Question: i am using bootstrop with scala template and having trouble in some designing

my code
'''
<fieldset>
<legend><h2>@user.firstName&nbsp;@user.lastName
<a class="btn pull-right" href="#">Delete</a>
<a class="btn pull-right" href="#">Edit</a>
</h2>
</legend>
<div class="form">
<form class="form-horizontal" role="form">
<div style="float:left;position:auto;padding-left:20;">
<div class="form-group">
<label class="col-sm-2 control-label">First Name</label>
<div class="col-sm-10">
<p class="form-control-static">@user.firstName</p>
</div>
</div>
<div class="form-group">
<label class="col-sm-2 control-label">Last Name</label>
<div class="col-sm-10">
<p class="form-control-static">@user.lastName</p>
</div>
</div>
<div class="form-group">
<label class="col-sm-2 control-label">Email</label>
<div class="col-sm-10">
<p class="form-control-static">@user.email</p>
</div>
</div>
<div class="form-group">
<label class="col-sm-2 control-label">Password</label>
<div class="col-sm-10">
<p class="form-control-static">@user.password</p>
</div>
</div>
</div>
<div style="float:right;position:auto;padding-right:20;">
<div class="form-group">
<img src="@routes.Assets.at("images/person-icon.jpg")" height="200" width="150" alt="@user.firstName" class="img-thumbnail">
</div>
</div>
</form>
</div>
</fieldset>
'''
the text on the left not displayed properly,i have tryed adding the padding but it dint work.Can anybody help me .Thanks in advance
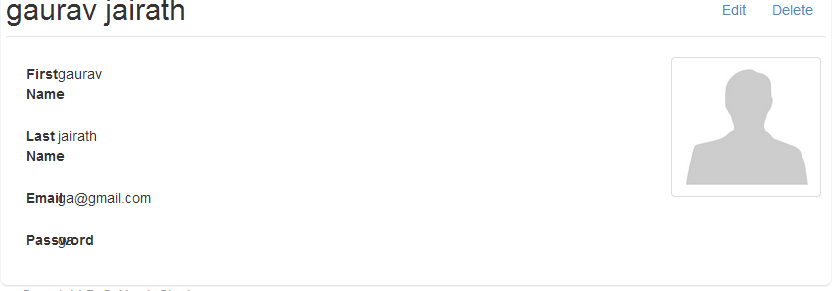
Answer: <URL>
Use of '.container' and '.row' , as of now in your code every 'form-group' has 12 grids but row is not specified thus the error.
'''
<div class="container">
<div class="row">
<div class="col-sm-10 pull-left">
<div class="form-group row">
<label class="col-sm-2 control-label">First Name</label>
<div class="col-sm-10">
<p class="form-control-static">@user.firstName</p>
</div>
</div>
<div class="form-group row">
<label class="col-sm-2 control-label">Last Name</label>
<div class="col-sm-10">
<p class="form-control-static">@user.lastName</p>
</div>
</div>
<div class="form-group row">
<label class="col-sm-2 control-label">Email</label>
<div class="col-sm-10">
<p class="form-control-static">@user.email</p>
</div>
</div>
<div class="form-group row">
<label class="col-sm-2 control-label">Password</label>
<div class="col-sm-10">
<p class="form-control-static">@user.password</p>
</div>
</div>
</div>
<div class="col-sm-2 pull-right">
<div class="form-group row">
<img src="@routes.Assets.at('images/person-icon.jpg')" height="200" width="150" alt="@user.firstName" class="img-thumbnail">
</div>
</div>
</div>
</div>
'''